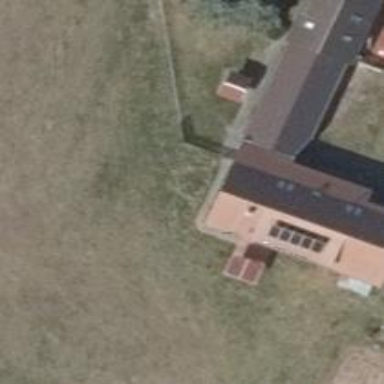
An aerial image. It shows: Gabled roof hotel.